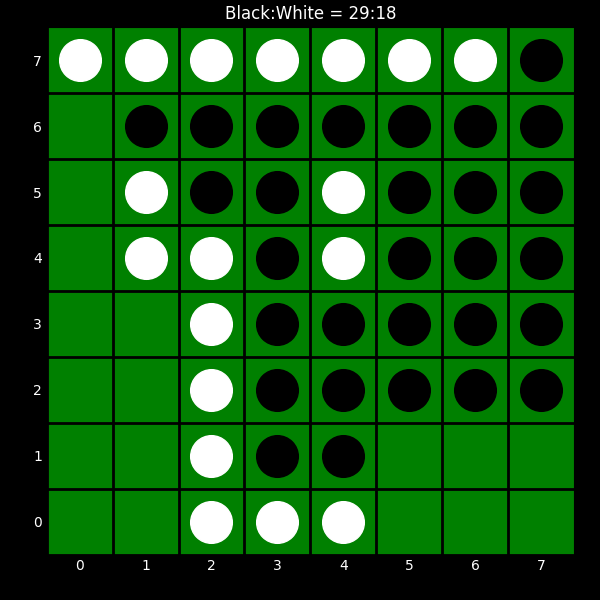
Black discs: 29
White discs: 18